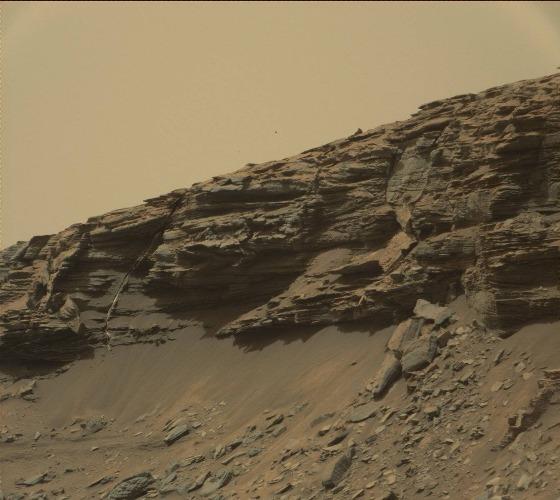
Terrain classes present: Bedrock, Gravel / Sand / Soil, Rock, Shadow, Sky / Distant Mountains